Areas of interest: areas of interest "Logistics and Express Delivery"
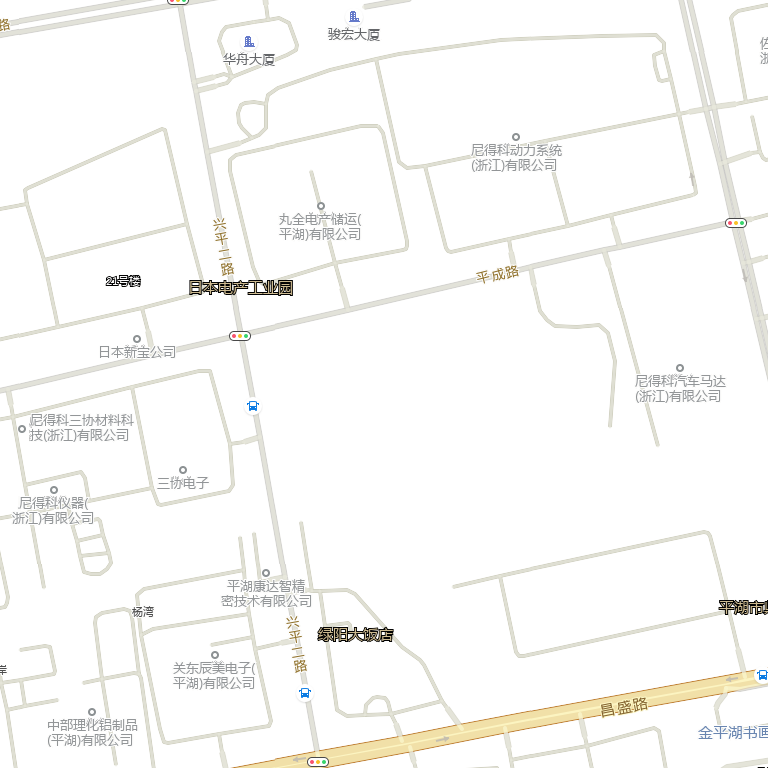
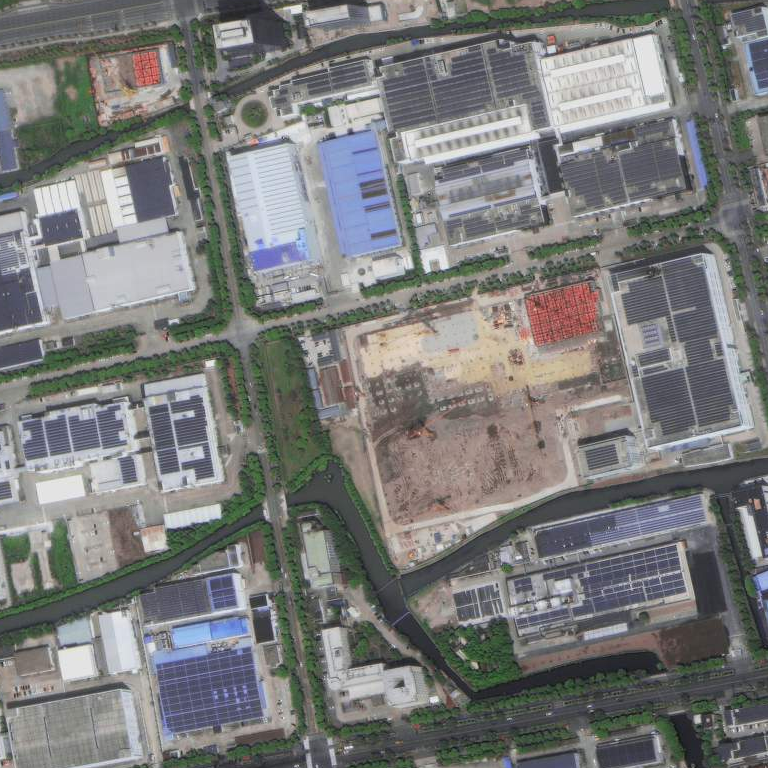